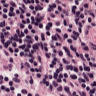
Metastatic tissue present: no